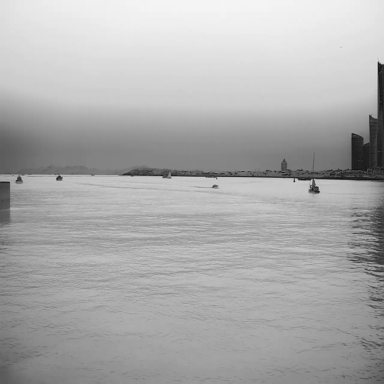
There are eight objects shown in the infrared image, including four canoes, three sailboats, and a container_ship.